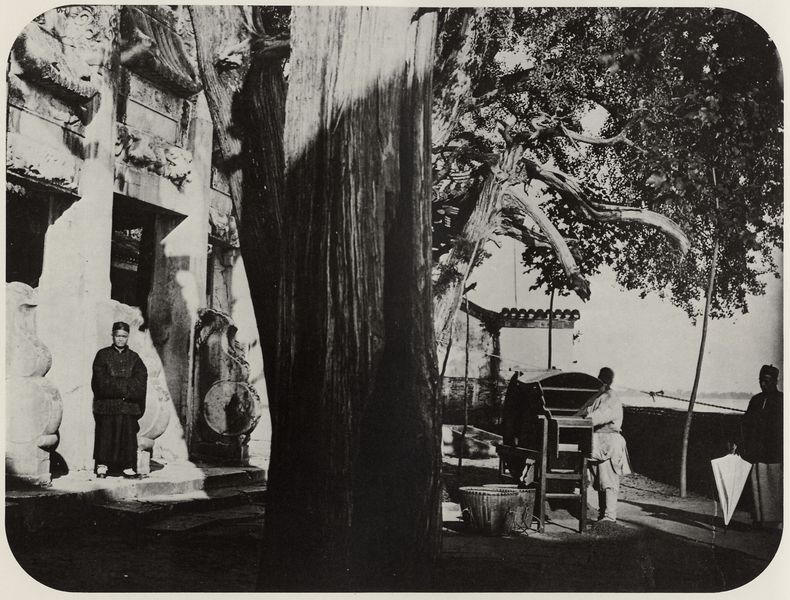
Titel: »Der Drachenbaum«
Künstler: Chinesischer Photograph
Schlagwörter: baum, blätter, himmel, laub, mann, meer, schatten, fluss, frauen, menschen, äste, fenster, grau, holz, hut, licht, männer, schwarz, szene, weiss, dach, haus, regenschirm, schirm, sonnenschirm, expressionismus, alt, wand, architektur, diener, mensch, stein, baumstamm, stamm, sonne, gewand, mantel, alltag, arbeit, ofen, japan, strand, fassade, hitze, mauer, ziegel, platz, treppe, draussen, bedienstete, korb, exotik, balkone, foto, fotografie, photographie, südsee, eingang, kloster, orient, palast, asien, druck, schwarzweiss, uniform, photo, china, portal, handwerk, rinde, mönch, tempel, flaggen, bottich, orientalismus, turban, träger, wess, nussbaum, markise, wellblech, trommeln, sänfte, exotismus, orien, gong, schwarzweis, kolonialzeit, buddismus